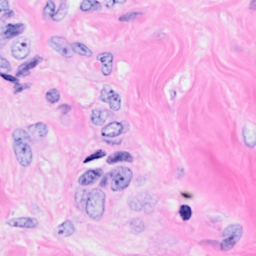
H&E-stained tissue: Breast